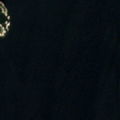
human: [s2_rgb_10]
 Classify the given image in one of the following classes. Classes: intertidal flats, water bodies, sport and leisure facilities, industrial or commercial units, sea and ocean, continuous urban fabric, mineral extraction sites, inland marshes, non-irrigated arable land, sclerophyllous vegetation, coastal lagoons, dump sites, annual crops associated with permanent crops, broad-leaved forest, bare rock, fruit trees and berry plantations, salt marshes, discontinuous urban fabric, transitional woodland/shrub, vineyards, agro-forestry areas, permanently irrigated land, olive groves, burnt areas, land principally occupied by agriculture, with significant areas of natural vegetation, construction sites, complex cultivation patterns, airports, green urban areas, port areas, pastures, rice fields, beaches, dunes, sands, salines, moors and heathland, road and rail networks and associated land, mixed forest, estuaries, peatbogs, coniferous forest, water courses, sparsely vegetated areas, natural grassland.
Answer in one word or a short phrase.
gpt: sea and ocean